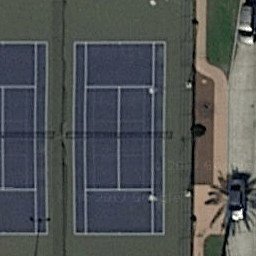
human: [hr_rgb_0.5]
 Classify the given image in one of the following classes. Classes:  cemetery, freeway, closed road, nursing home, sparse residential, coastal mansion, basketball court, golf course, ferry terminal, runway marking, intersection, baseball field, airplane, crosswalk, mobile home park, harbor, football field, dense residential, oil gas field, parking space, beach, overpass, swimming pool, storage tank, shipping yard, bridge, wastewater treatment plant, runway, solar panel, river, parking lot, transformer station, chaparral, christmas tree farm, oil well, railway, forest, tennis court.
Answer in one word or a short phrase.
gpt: tennis court